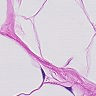
Metastatic tissue present: no